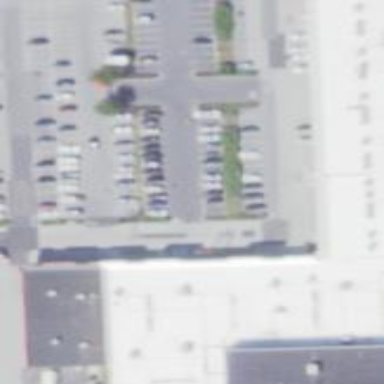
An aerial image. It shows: Retail building.